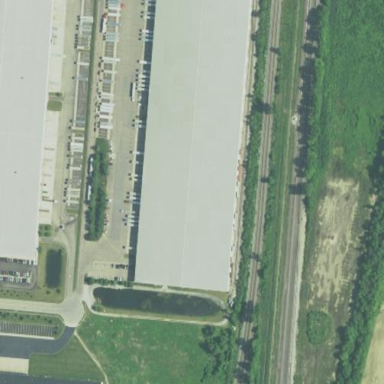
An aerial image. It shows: Warehouse building.